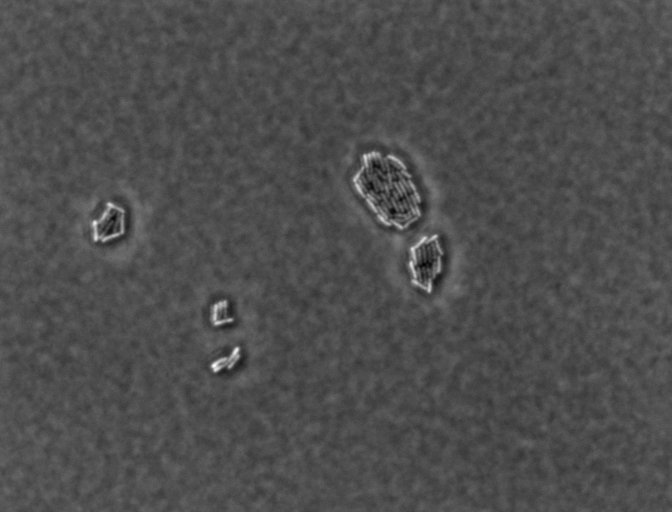
Salmonella enterica Enteritidis